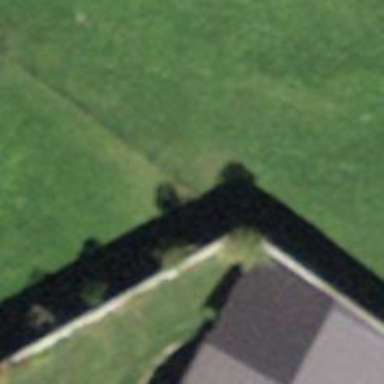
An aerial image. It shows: Wall is shown in the image.